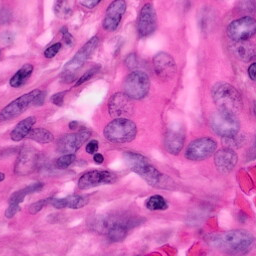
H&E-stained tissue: Pancreatic